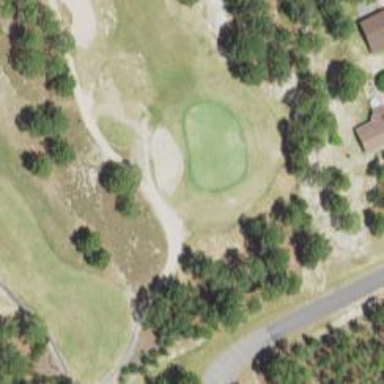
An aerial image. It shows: Golf hole.